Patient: sex M, age 64
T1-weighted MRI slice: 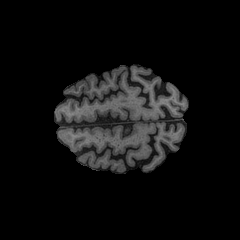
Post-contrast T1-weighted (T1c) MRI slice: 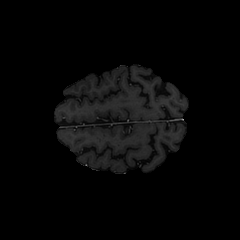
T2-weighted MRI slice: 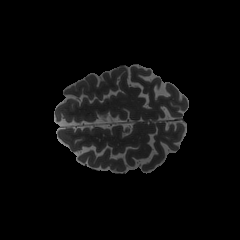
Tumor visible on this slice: no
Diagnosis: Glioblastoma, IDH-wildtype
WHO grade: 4